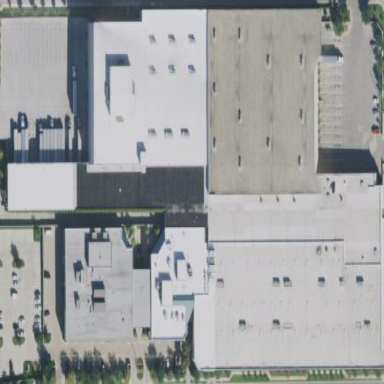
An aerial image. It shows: Industrial building.